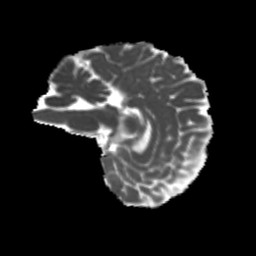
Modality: MD
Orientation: sagittal
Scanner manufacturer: siemens
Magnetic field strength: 3 T
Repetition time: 4 s
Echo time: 0.0594 s